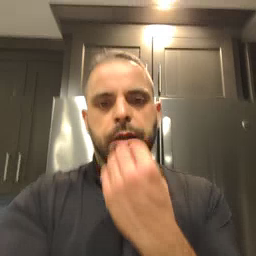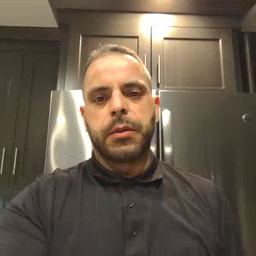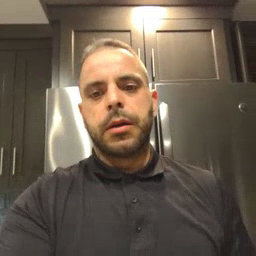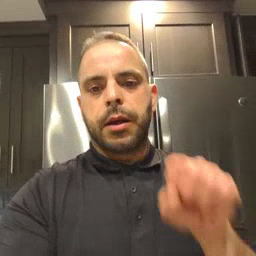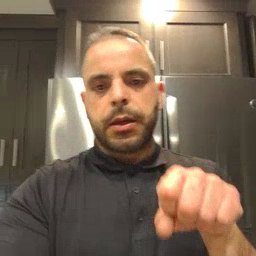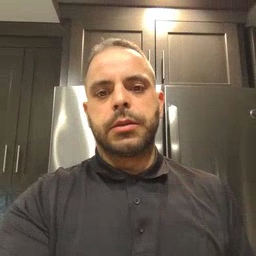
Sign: can